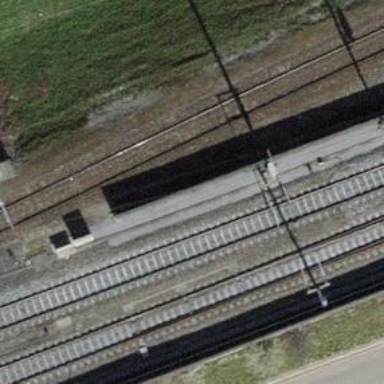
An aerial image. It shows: Single-track electrified rail service spur with contact line.